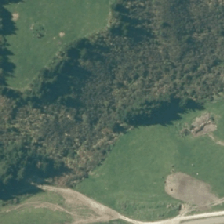
Land cover: broadleaved_indigenous_hardwood